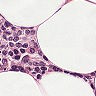
Metastatic tissue present: no